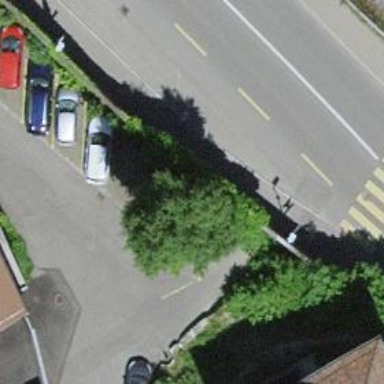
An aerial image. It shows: Bus stop with shelter.